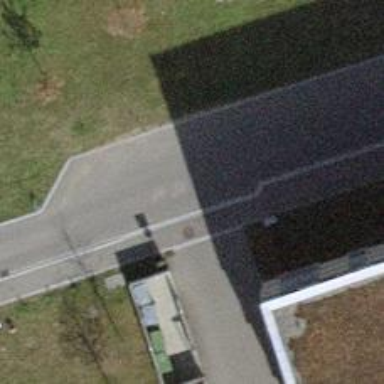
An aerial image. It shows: Asphalt parking aisle road for service vehicles.